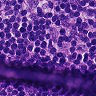
Metastatic tissue present: no